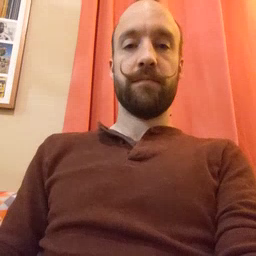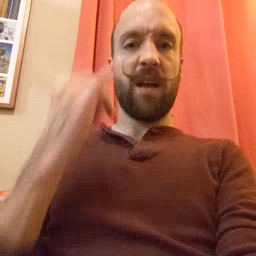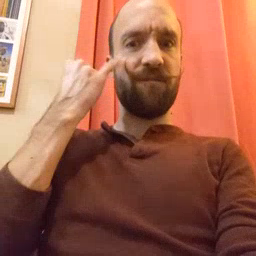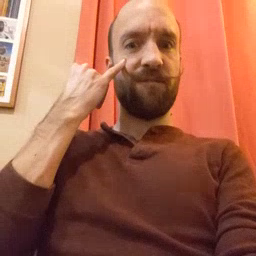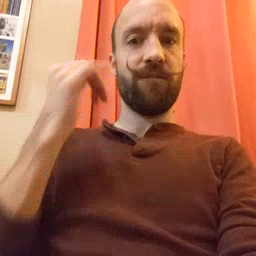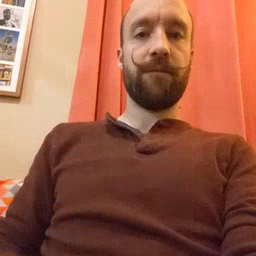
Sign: if